Problem: perfectly_balanced_ch1 (2022, round2)

**Note: This is the easier version of [Chapter 2](https://www.facebook.com/codingcompetitions/hacker-cup/2022/round-2/problems/A2). This version involves a string, but chapter 2 involves an array of integers that can change with updates.**

A string is *perfectly balanced* if its length is even, and the first half of the string can be shuffled to make the string a palindrome. For example, "`abab`" and "`dood`" are perfectly balanced, but "`racecar`" and "`doodad`" are not.

A string is *almost perfectly balanced* if you can delete exactly one character from it to make it perfectly balanced. Some examples are  "`classical`", "`intelligent`", and "`www`".

{{PHOTO_ID:1262846811180772|WIDTH:700}}

You are given a larger template string \(S\), and \(Q\) substrings, the \(i\)th of which is \(S_{L_i..R_i}\). For how many of these \(Q\) queries is the substring almost perfectly balanced?

# Constraints

\(1 \le T \le 90\)
\(1 \le |S| \le 10^6\)
\(S_i \in\) {'`a`', ..., '`z`'}
\(1 \le Q \le 10^6\)
\(1 \le L_i \le R_i \le |S|\)

The sum of \(|S|\) across all test cases is at most \(4{,}000{,}000\).
The sum of \(Q\) across all test cases is at most \(4{,}000{,}000\).

# Input Format

Input begins with a single integer \(T\), the number of test cases. For each test case, there is first a line containing a single template string \(S\). Then, there is a line containing a single integer \(Q\). Then, \(Q\) lines follow, the \(i\)th of which contains two space-separated integers \(L_i\) and \(R_i\).

# Output Format

For the \(i\)th test case, output a single line containing `"Case #i: "`, followed by a single integer: the number of queries which are an almost perfectly balanced substring.

# Sample Explanation

In the first case, the template string is "`singingbanana`".

For the first query, the substring is "`banan`". You can delete the `"b"` to get "`anan`" then reorder the first half of the string to get `"naan"`, which is a palindrome. Thus, "`banan`" is an almost perfectly balanced substring.

For the second query, the substring is "`anana`". You can delete the second "`a`" to get "`anna`", which is a palindrome. Thus, "`anana`" is an almost perfectly balanced substring.

For the third query, the substring is "`ban`". You cannot delete any character to get an almost perfectly balanced substring.

For the fourth query, the substring is "`nan`". You can delete the "`a`" to get "`nn`", which is a palindrome. Thus, "`nan`" is an almost perfectly balanced substring.

For "`singing`", you can create "`gniing`".

In the second test case, the first, second, and third queries are almost perfectly balanced substrings, but the fourth is not.

In the third test case, the first, second, third, and fourth queries are almost perfectly balanced substrings, but the fifth and sixth are not.

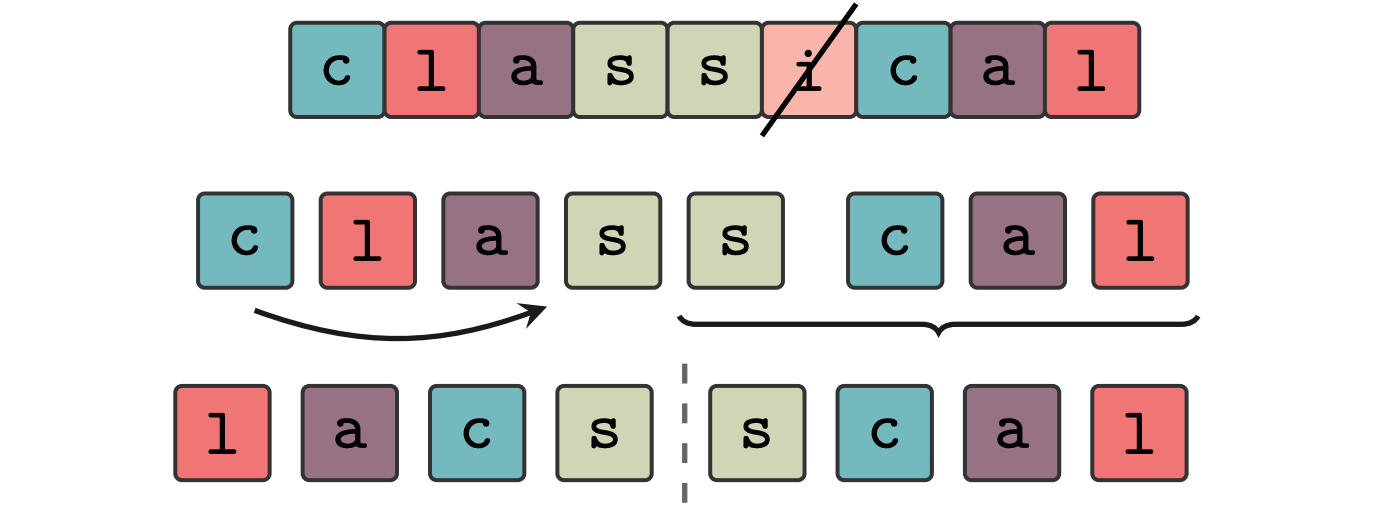

Sample input:
3
singingbanana
5
8 12
9 13
8 10
10 12
1 7
prepareintelligentopinion
4
1 7
8 18
19 25
12 13
phpservers
6
1 3
4 10
1 3
2 2
3 5
1 10

Sample output:
Case #1: 4
Case #2: 3
Case #3: 4

Solution:
The definition of a perfectly balanced string can be simplified to "any even-length string where the character frequencies in the first half are the same as the second half."

Since there are only \(26\) letters, we can precompute a prefix-sum array \(P_c\) of frequencies for each letter \(c\), where \(P_c[i]\) stores the frequency of letter \(c\) in \(S_{1..i}\). This will let us obtain the frequency of any letter \(c\) in any substring \(S_{a..b}\) in constant time, using \(P_c[b] - P_c[a-1]\).

For each query substring \(S_{l..r}\), there are two possible split-points to check in the middle. Let \(m = \lfloor(l + r)/2\rfloor\). We can first compare the frequencies of \(S_{l..(m-1)}\) with \(S_{m..r}\), then compare the frequencies of \(S_{l..m}\) with \(S_{(m+1)..r}\). If in either comparison we find that the frequencies differ by exactly \(1\) letter between the two sides, then \(S_{l..r}\) is almost perfectly balanced.

[See David Harmeyer's solution video here.](https://www.youtube.com/watch?v=w65VekVkuHA)

#include <iostream>
#include <vector>
using namespace std;

using vi = vector<int>;

bool almost_perfect(const vi &big, const vi &small) {
  int diff = 0;
  for (int c = 0; c < 26; c++) {
    if (big[c] < small[c]) {
      return false;
    }
    diff += big[c] - small[c];
  }
  return diff == 1;
}

int solve() {
  string S;
  cin >> S;
  vector<vi> pre(S.size() + 1, vi(26));
  for (int i = 1; i <= (int)S.size(); i++) {
    pre[i] = pre[i - 1];
    pre[i][S[i - 1] - 'a']++;
  }
  int Q;
  cin >> Q;
  int ans = 0;
  for (int i = 0, l, r; i < Q; i++) {
    cin >> l >> r;
    --l, --r;
    if ((r - l + 1) % 2 == 0) {
      continue;
    }
    auto get_freqs = [&](int l, int r) {
      vi res;
      for (int c = 0; c < 26; c++) {
        res.push_back(pre[r + 1][c] - pre[l][c]);
      }
      return res;
    };
    int m = (l + r) / 2;
    if (almost_perfect(get_freqs(l, m), get_freqs(m + 1, r)) ||
        almost_perfect(get_freqs(m, r), get_freqs(l, m - 1))) {
      ans++;
    }
  }
  return ans;
}

int main() {
  ios_base::sync_with_stdio(false);
  cin.tie(nullptr);
  int T;
  cin >> T;
  for (int t = 1; t <= T; t++) {
    cout << "Case #" << t << ": " << solve() << endl;
  }
  return 0;
}